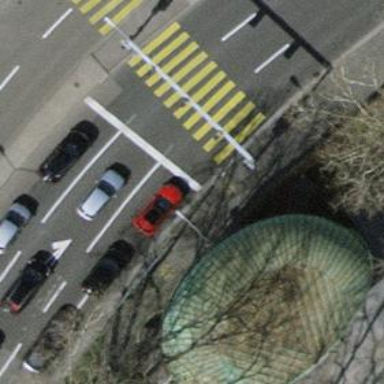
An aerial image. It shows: Kerb barrier.